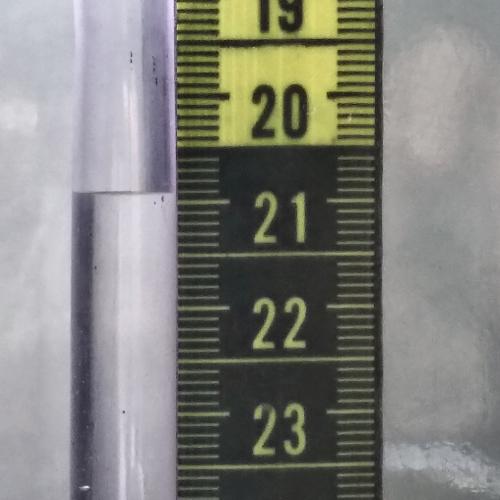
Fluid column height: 20.9 cm